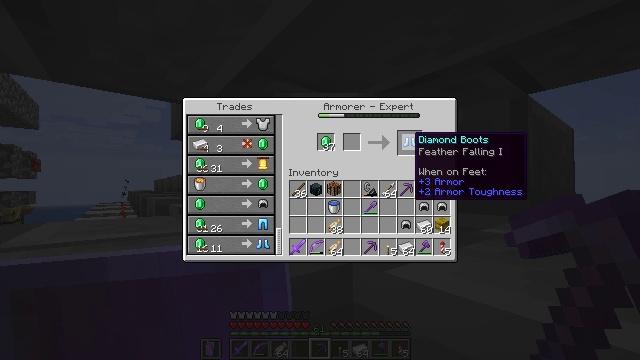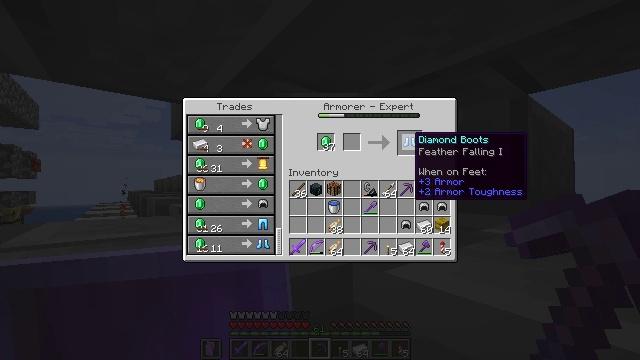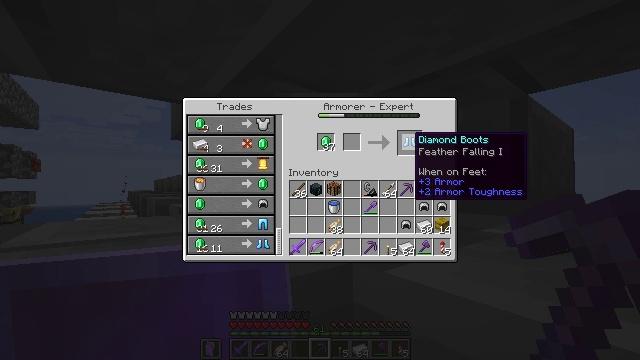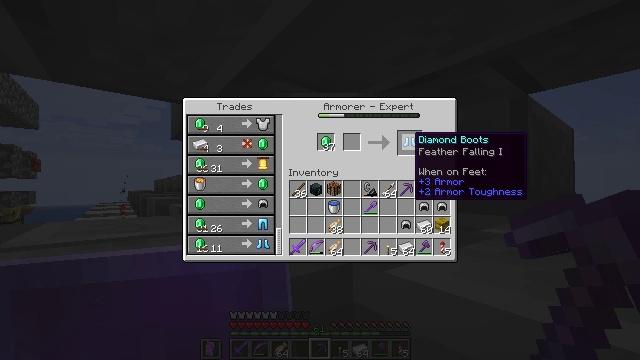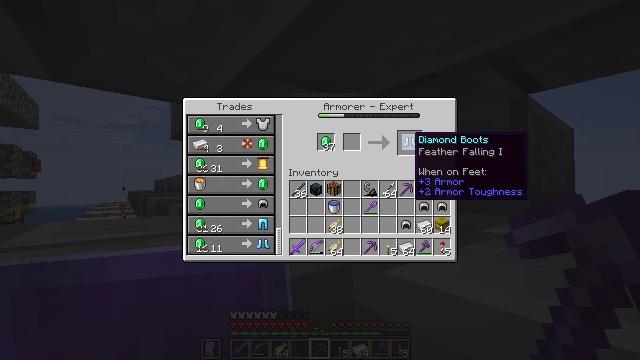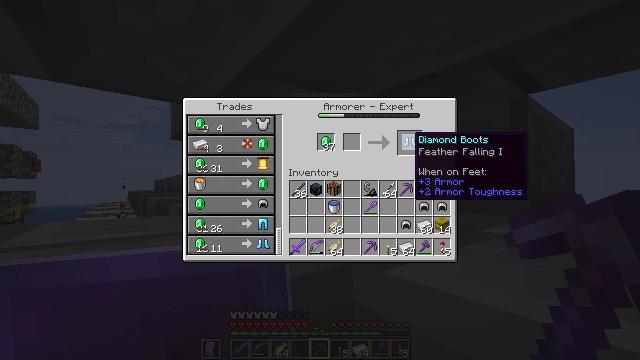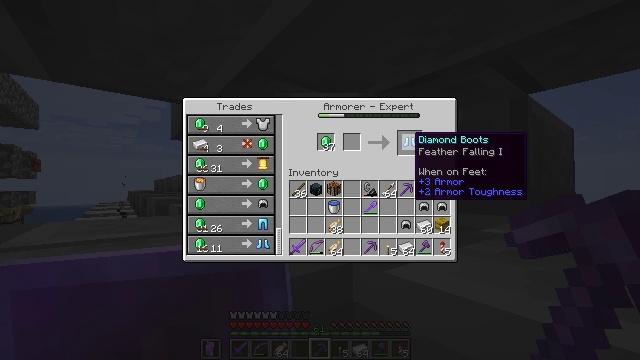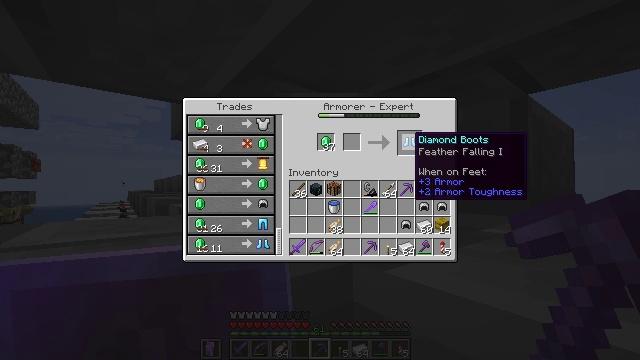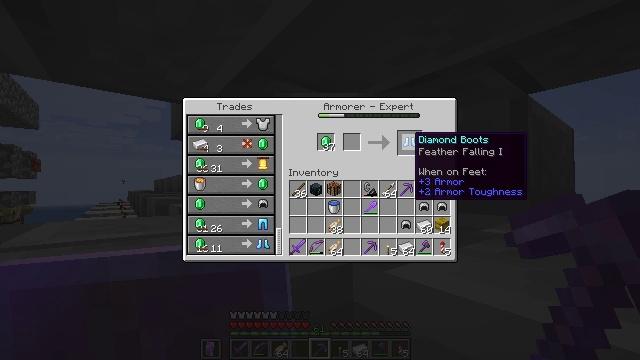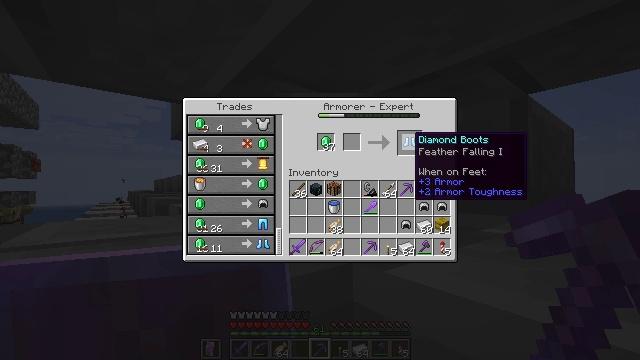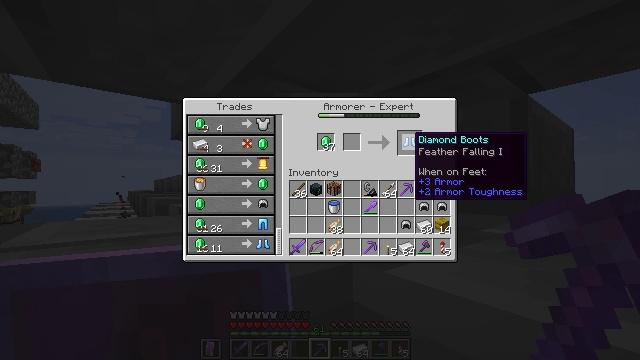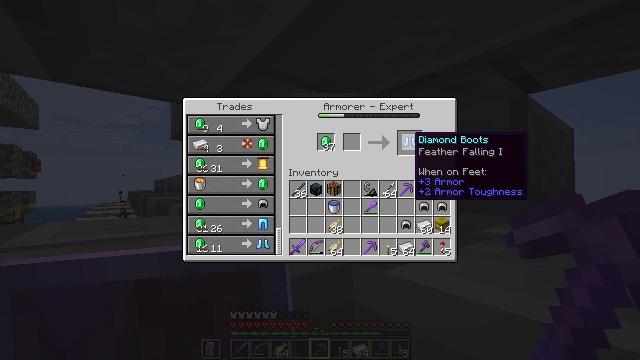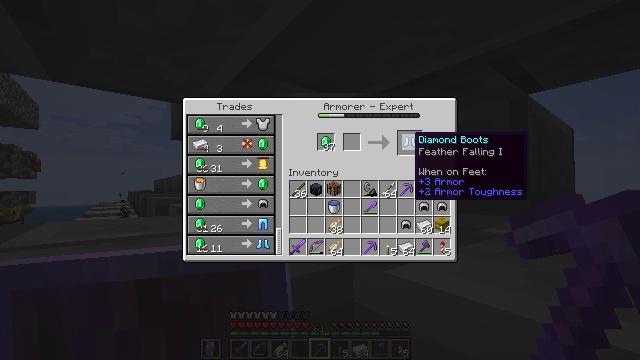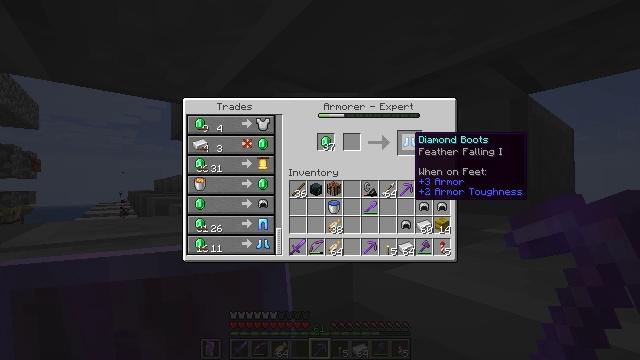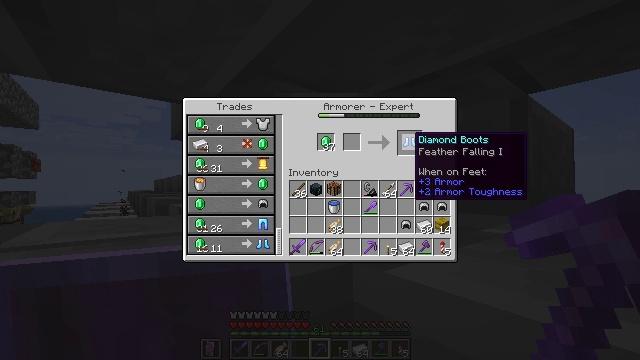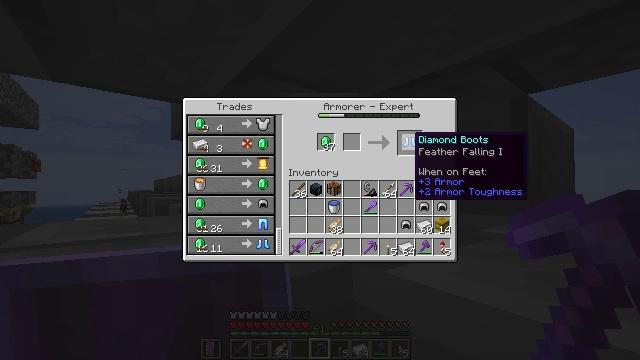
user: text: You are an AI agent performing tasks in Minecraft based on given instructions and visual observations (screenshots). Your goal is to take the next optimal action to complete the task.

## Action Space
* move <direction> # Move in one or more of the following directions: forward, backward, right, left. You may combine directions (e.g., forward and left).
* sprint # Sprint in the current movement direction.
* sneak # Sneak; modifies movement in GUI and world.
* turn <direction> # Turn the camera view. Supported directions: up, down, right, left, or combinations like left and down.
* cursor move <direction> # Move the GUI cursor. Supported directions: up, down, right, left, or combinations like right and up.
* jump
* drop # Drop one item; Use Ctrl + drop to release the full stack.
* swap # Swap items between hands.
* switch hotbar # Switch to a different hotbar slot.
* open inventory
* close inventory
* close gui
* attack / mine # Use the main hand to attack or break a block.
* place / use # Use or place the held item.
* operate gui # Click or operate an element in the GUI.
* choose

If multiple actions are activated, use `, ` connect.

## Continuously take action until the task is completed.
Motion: motion action
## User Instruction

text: Craft a chainmail helmet.
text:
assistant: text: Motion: no_op
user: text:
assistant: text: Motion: no_op
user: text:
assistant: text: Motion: no_op
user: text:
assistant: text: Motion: no_op
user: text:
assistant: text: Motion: no_op
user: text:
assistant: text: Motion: no_op
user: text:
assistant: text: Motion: no_op
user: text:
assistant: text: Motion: no_op
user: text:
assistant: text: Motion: no_op
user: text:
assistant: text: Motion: no_op
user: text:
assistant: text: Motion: no_op
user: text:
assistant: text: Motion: no_op
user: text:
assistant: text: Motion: no_op
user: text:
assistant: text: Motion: no_op
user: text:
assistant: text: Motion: no_op
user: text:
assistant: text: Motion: no_op
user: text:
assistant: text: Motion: no_op
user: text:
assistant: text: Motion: no_op
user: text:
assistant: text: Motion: no_op
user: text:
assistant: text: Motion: no_op
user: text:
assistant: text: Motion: no_op
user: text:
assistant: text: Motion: no_op
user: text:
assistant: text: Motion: turn left and down
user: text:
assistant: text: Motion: turn left and down
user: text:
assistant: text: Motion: turn left and down
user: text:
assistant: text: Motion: turn left and down
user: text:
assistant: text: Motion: no_op
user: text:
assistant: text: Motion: no_op
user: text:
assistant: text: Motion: no_op
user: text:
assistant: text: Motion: no_op